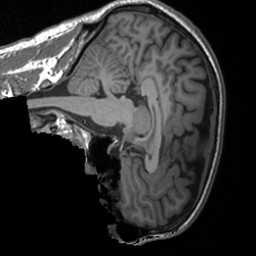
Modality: T1w
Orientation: sagittal
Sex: male
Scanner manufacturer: siemens
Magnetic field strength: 3 T
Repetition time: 1.9 s
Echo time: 0.00226 s